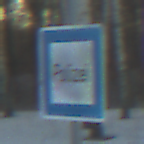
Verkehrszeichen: Polizei
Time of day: SunriseSunset
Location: Outdoor (Nature)
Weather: Clear
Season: Winter
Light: Natural